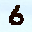
Label: 6